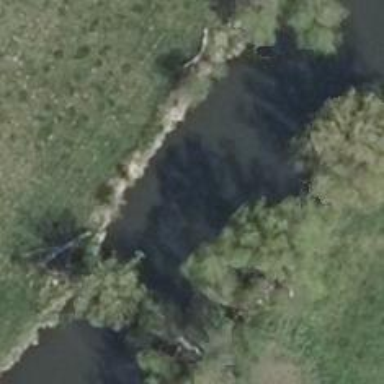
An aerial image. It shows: Beautiful river scene.